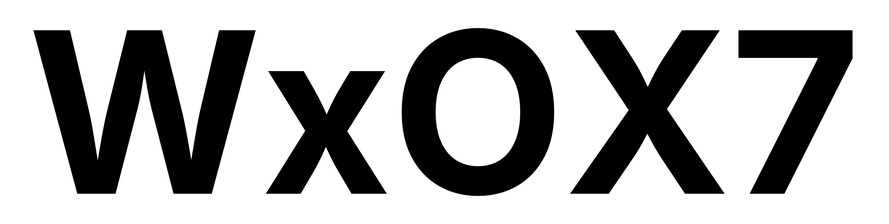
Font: Inter_Bold